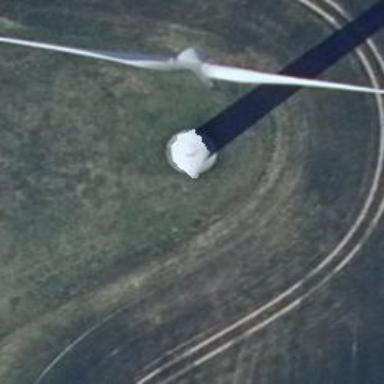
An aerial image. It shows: Wind power generator with wind turbines.